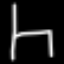
Label: chair